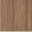
Piece: xx